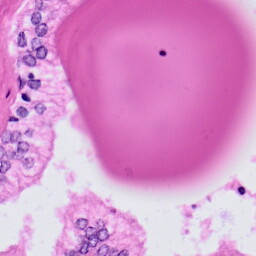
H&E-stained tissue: Prostate